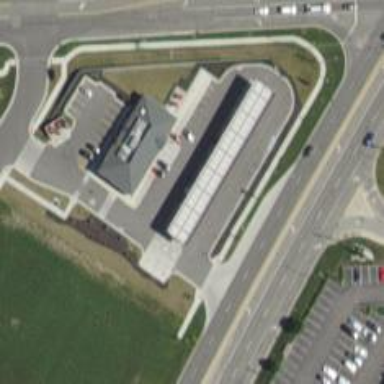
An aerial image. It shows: Convenience shop.